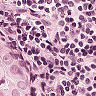
Metastatic tissue present: yes